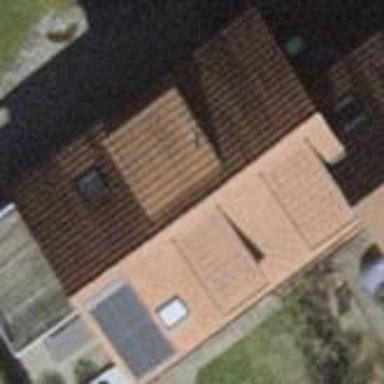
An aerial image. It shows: Building with tile roof.